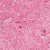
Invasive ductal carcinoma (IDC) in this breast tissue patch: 0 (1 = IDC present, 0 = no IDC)